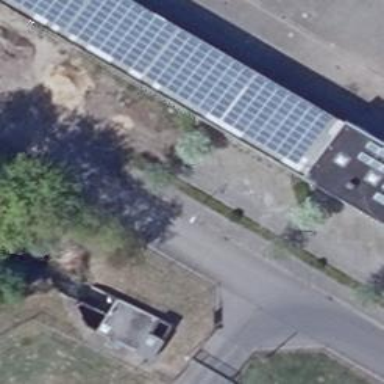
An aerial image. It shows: Building equipped with small solar photovoltaic panel for generating electricity.